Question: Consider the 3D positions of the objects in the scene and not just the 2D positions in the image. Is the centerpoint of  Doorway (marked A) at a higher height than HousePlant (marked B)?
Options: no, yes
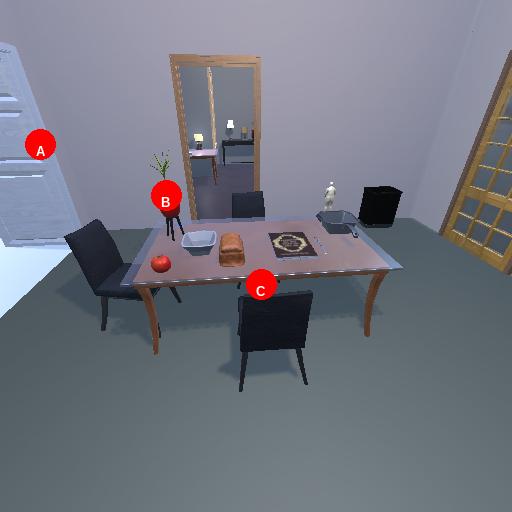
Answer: no